Interaction volume radius: 5 \u00c5
Interaction volume height: 20 \u00c5
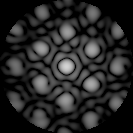
Disorder parameter: 0.2524